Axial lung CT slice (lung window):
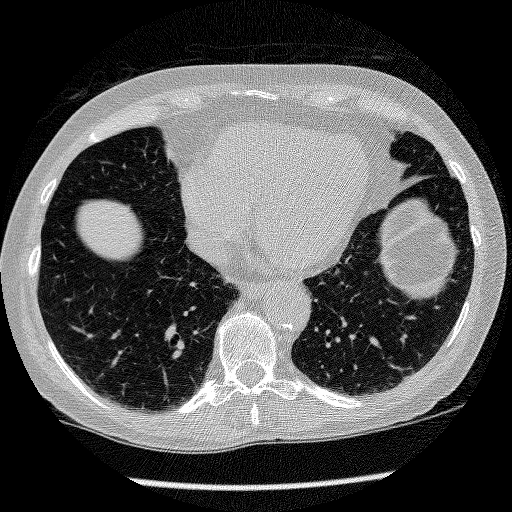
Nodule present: no